Field crop: maize
Growth stage: 2
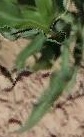
Species: maize